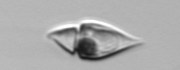
Label: Amphidinium